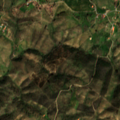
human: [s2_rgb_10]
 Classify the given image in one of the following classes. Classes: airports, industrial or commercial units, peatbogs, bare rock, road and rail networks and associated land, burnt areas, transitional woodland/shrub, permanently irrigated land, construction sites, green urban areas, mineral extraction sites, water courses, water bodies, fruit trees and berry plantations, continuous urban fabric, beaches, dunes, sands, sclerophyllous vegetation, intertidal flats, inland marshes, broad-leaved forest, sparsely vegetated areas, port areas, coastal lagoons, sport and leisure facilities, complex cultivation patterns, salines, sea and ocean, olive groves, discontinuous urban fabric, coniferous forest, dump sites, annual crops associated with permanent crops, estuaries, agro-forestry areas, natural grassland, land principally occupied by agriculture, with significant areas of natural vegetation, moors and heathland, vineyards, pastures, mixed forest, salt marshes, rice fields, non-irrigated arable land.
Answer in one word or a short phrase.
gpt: agro-forestry areas, transitional woodland/shrub